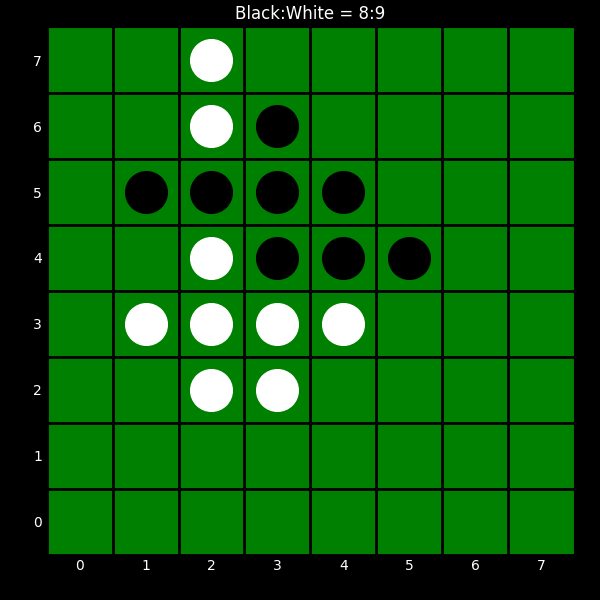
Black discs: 8
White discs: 9